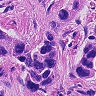
Metastatic tissue present: yes